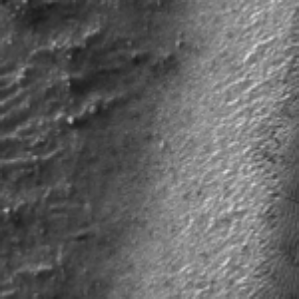
Label: frost